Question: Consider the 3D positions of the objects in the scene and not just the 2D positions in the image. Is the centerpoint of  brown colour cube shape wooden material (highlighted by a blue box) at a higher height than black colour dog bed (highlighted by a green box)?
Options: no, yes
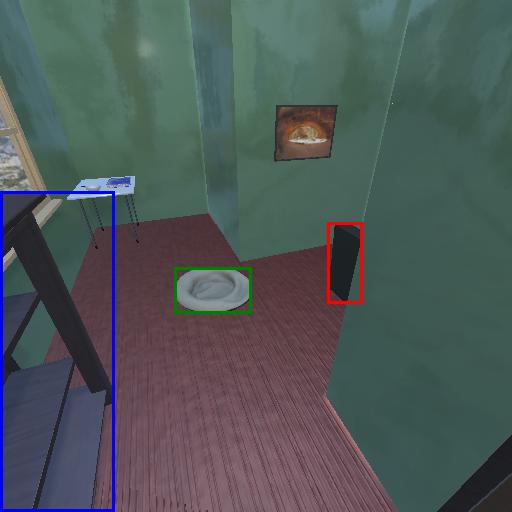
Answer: no